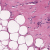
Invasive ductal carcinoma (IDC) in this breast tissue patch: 0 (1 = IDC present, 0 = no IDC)